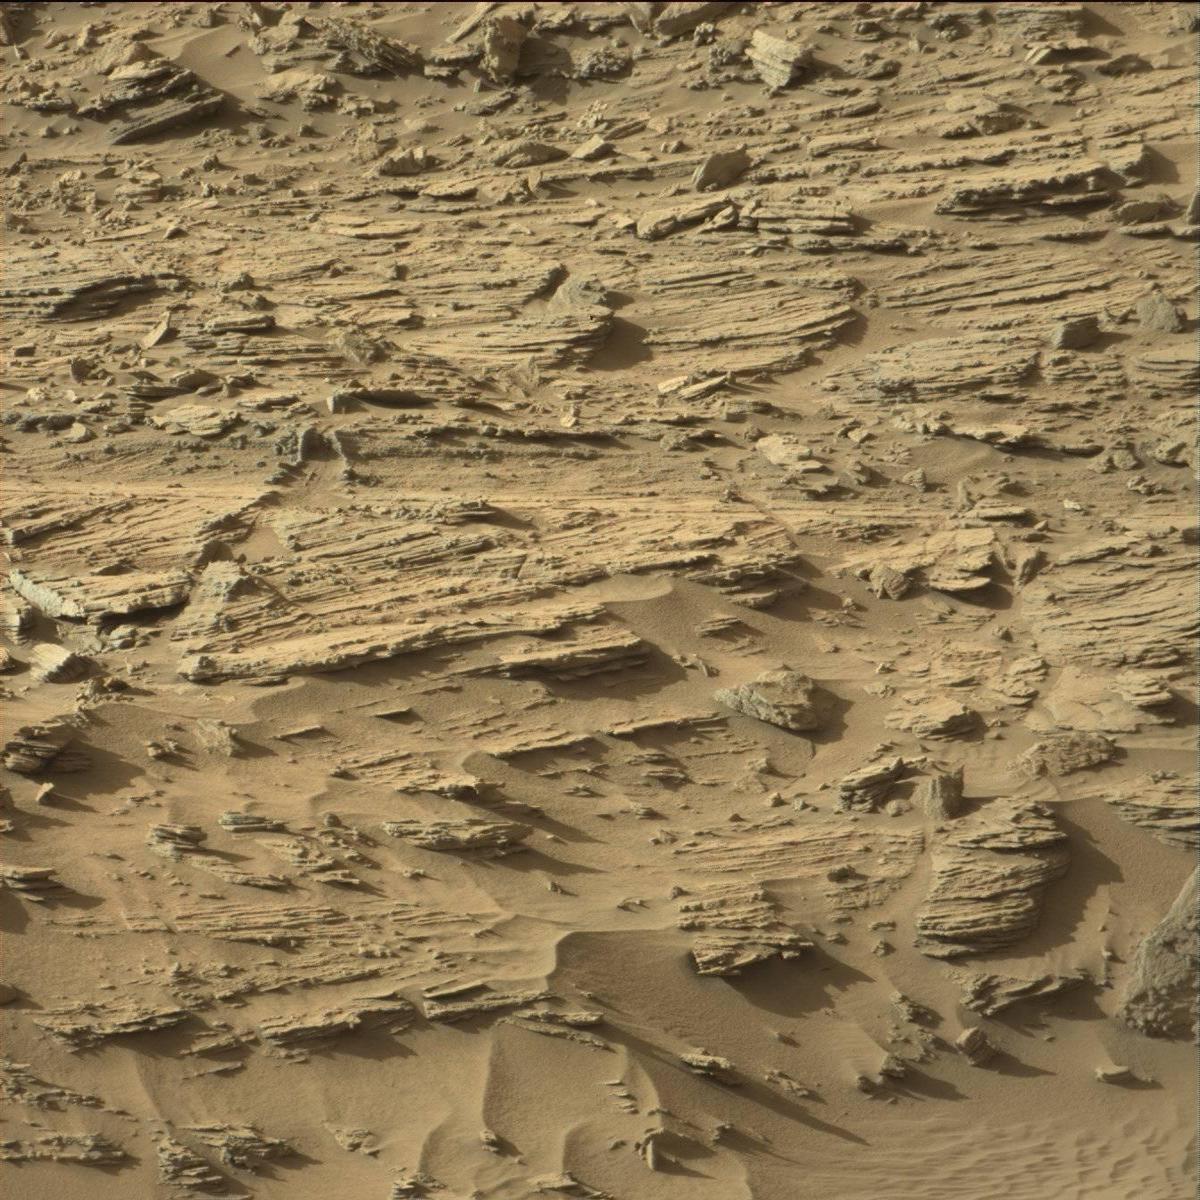
Terrain classes present: Bedrock, Sand / Soil